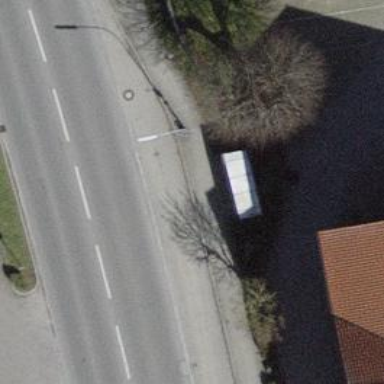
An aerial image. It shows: Public transport stop position.